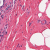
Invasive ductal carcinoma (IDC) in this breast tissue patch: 0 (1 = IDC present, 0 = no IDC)